Brain MRI, t2w sequence, axial 2D slice.
Patient: age 28, sex F, weight 95 kg, height 1.95 m
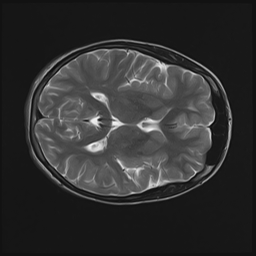